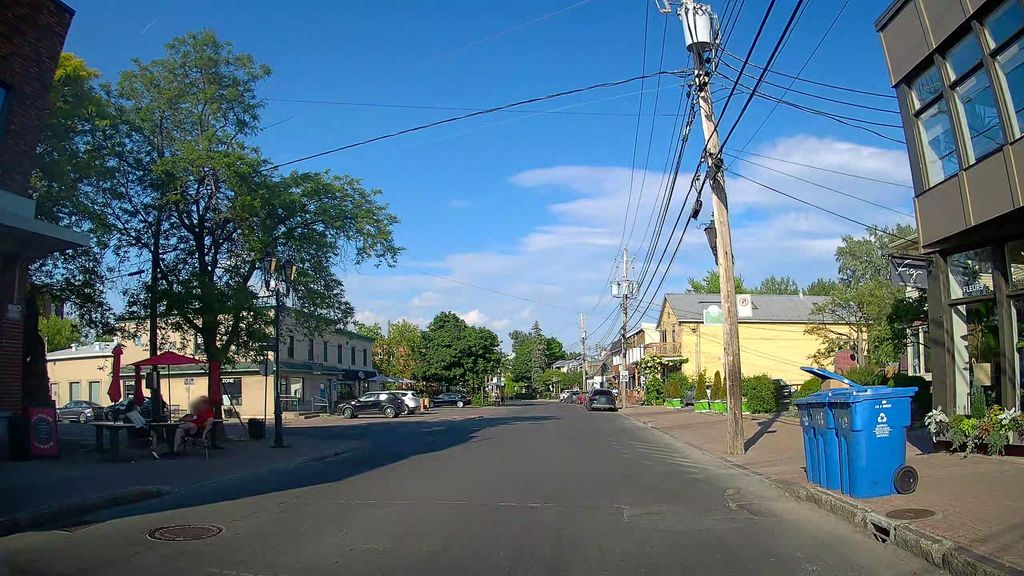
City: montreal